Question: recently I installed pgAdmin 4. It was working without any problems until yesterday when I opened it and was greeted with this screen.

Does anyone have possible solutions?
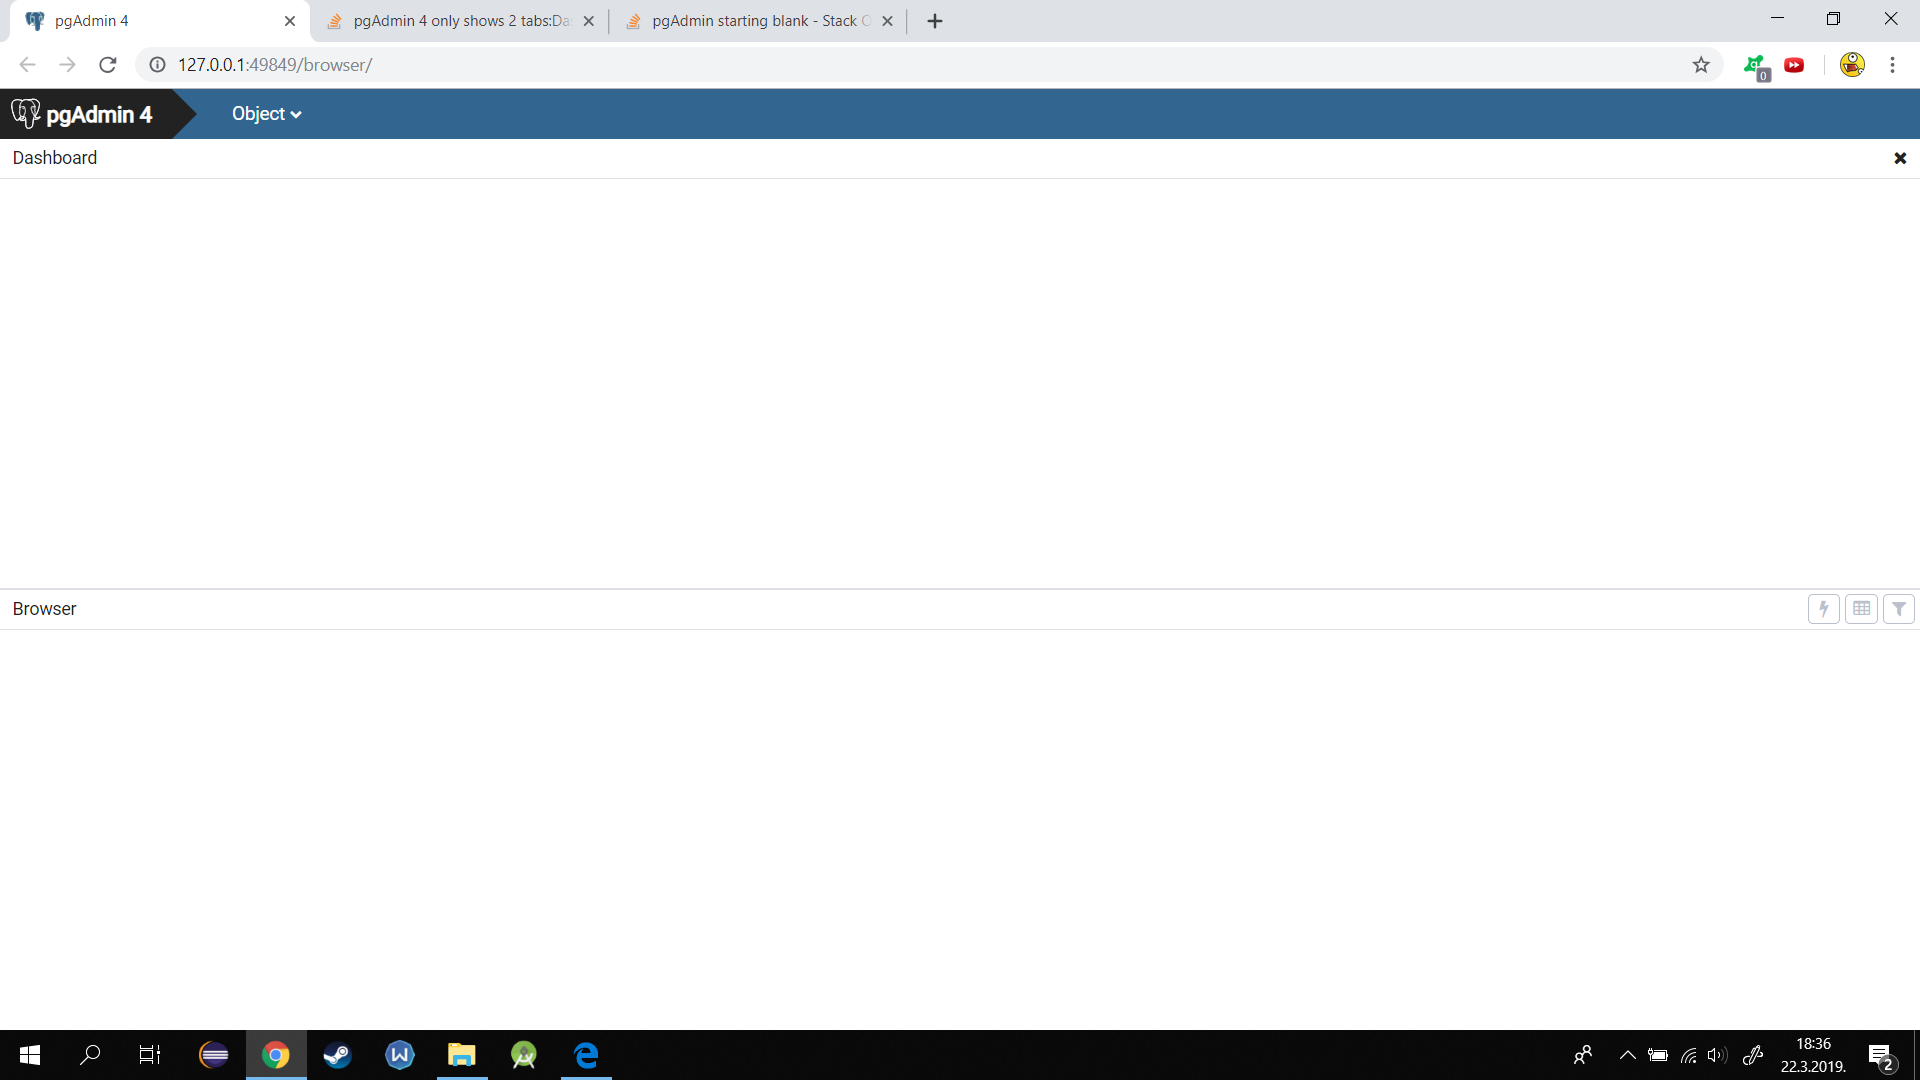
Answer: Go to C:\Users\YOUR_USER_NAME\AppData\Roaming and delete pgAdmin folder.
It will clear all pgAdmin preferences and passwords and restore the default user interface.